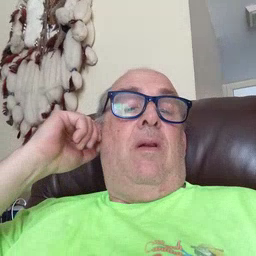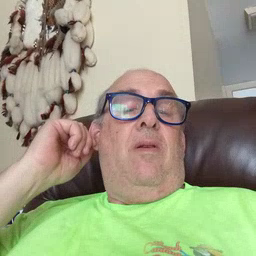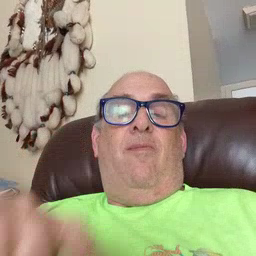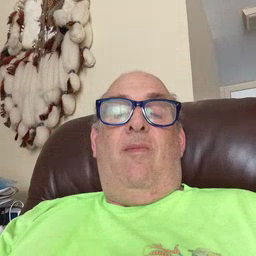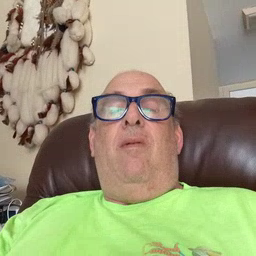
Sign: ear